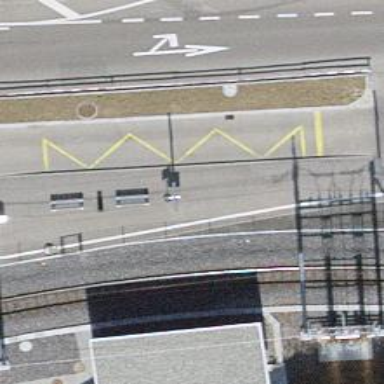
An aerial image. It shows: Bus stop with platform for public transport.